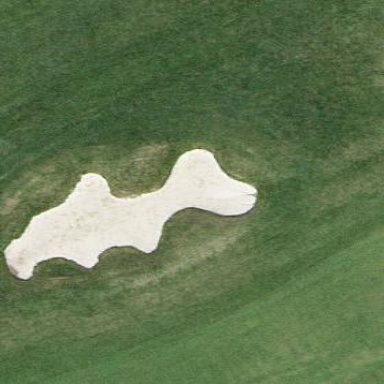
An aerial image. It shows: Sand bunker on golf course.